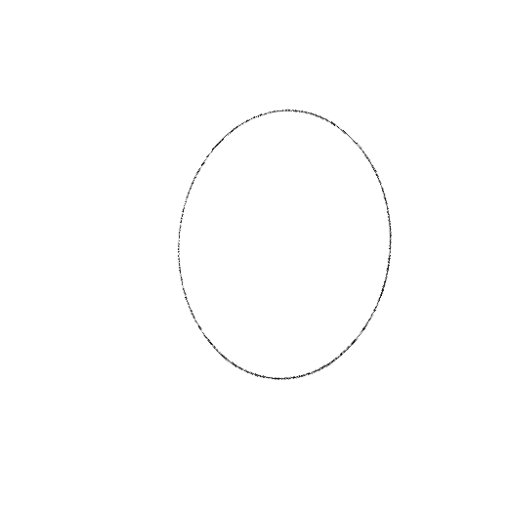
Crossing number: 0